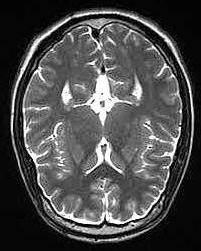
Label: notumor